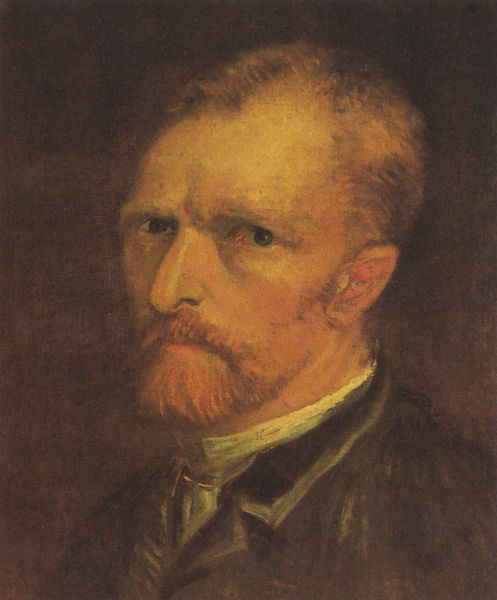
Titel: Selbstbildnis
Künstler: Vincent van Gogh
Standort: Den Haag
Institution: Haags Gemeentemuseum
Schlagwörter: blau, dunkel, gemälde, haut, kopf, mann, schatten, weiß, gelb, grün, impressionismus, ocker, braun, bunt, frankreich, frisur, grau, haar, hintergrund, licht, mund, nase, ohr, orange, profil, schwarz, stirn, zeichnung, blick, rot, tuch, expressionismus, malerei, symbolismus, anzug, bart, blond, hemd, jacke, jung, schnurrbart, augen, barock, gesicht, inkarnat, kragen, mensch, rembrandt, vollbart, bild, bildnis, hals, herr, holland, niederlande, portrait, porträt, öl, haare, mantel, person, augenbrauen, lippen, ohren, rosa, scheitel, schulter, traurig, düster, ansicht, haltung, barun, van gogh, nacken, duktus, krawatte, impressionistisch, ernst, büste, glanz, maler, nadel, dreiviertelansicht, nachdenklich, wange, dreiviertelprofil, jackett, revers, schnauzer, selbstporträt, jacket, klimt, striche, abbild, rothaarig, hautfarbe, gogh, künstler, selbstbildnis, leinwand, koteletten, stehkragen, pinselduktus, geheimratsecken, vincent van gogh, scheite, schläfe, kravatte, selbstportrait, eiß, stirnglatze, weissw, halbprofil, portät, dreiviertelporträt, karg, rötlich, roz, fragend, gustav, vincent, blazer, expressionist, protrait, van, höhung, arles, depressiv, dreiviertelportrait, nse, kottlette, selbsportrait, schulterstück, depression, irrenhaus, frühphase, highlight, roter bart, vincent van, aufgen, depressionen, gaughin, highlights, theo van gogh, vollbast, selbstbild, 1890, sselbstporträt, mann porträt ohr, mit bart, vincenc van gogh